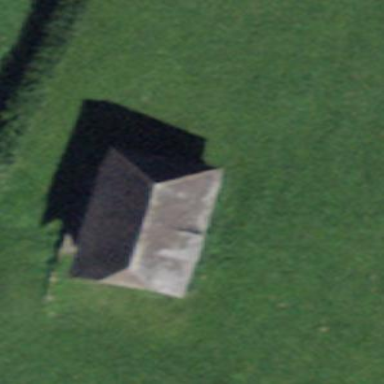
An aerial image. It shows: Barn.